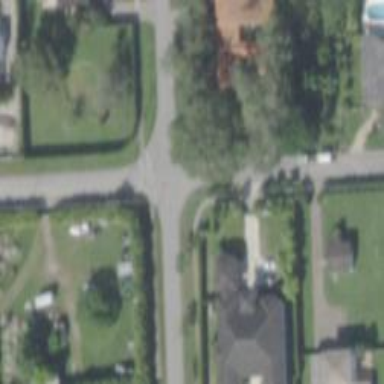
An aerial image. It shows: Asphalt footway with uncontrolled crossing marked by lines.